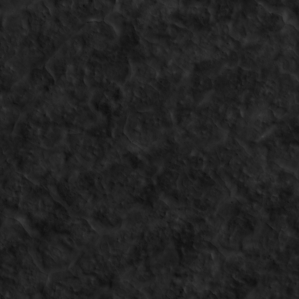
Label: non_frost